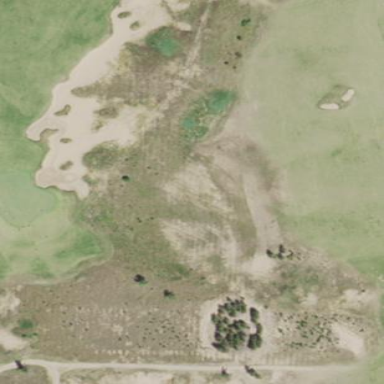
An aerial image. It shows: Sand bunker on golf course.